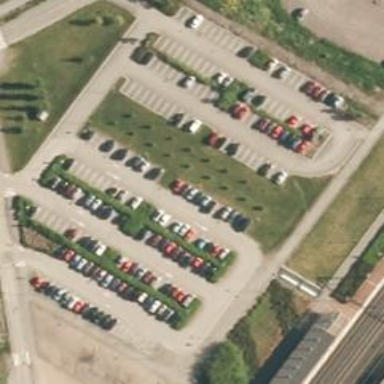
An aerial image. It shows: Asphalt parking lot with park and ride facilities.